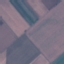
Land use / land cover: AnnualCrop